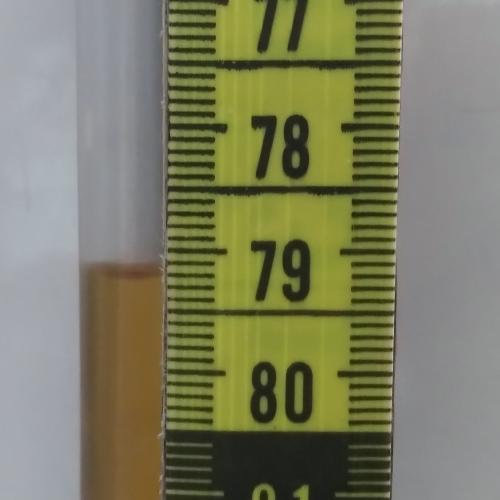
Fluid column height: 79.2 cm